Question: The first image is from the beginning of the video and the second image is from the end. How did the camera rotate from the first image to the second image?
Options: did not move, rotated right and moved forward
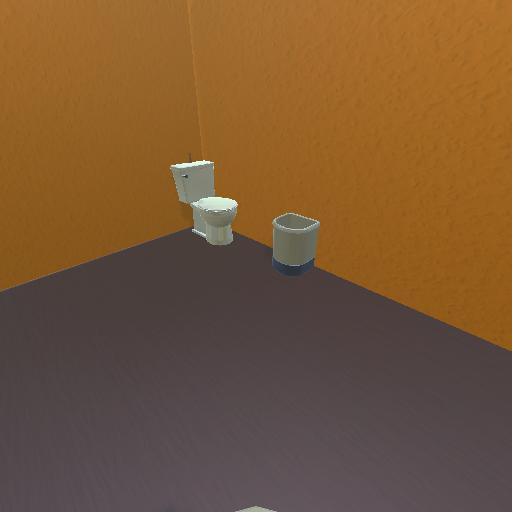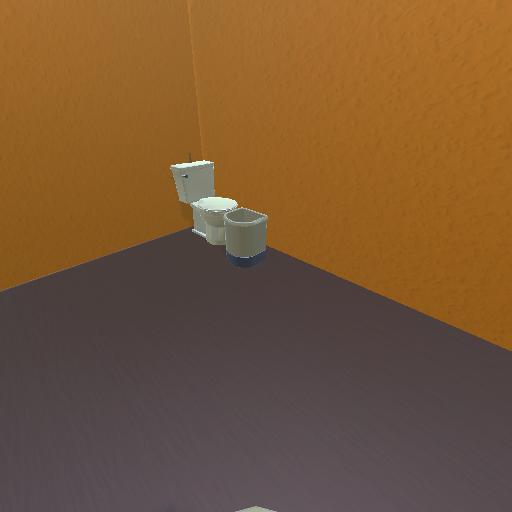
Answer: did not move